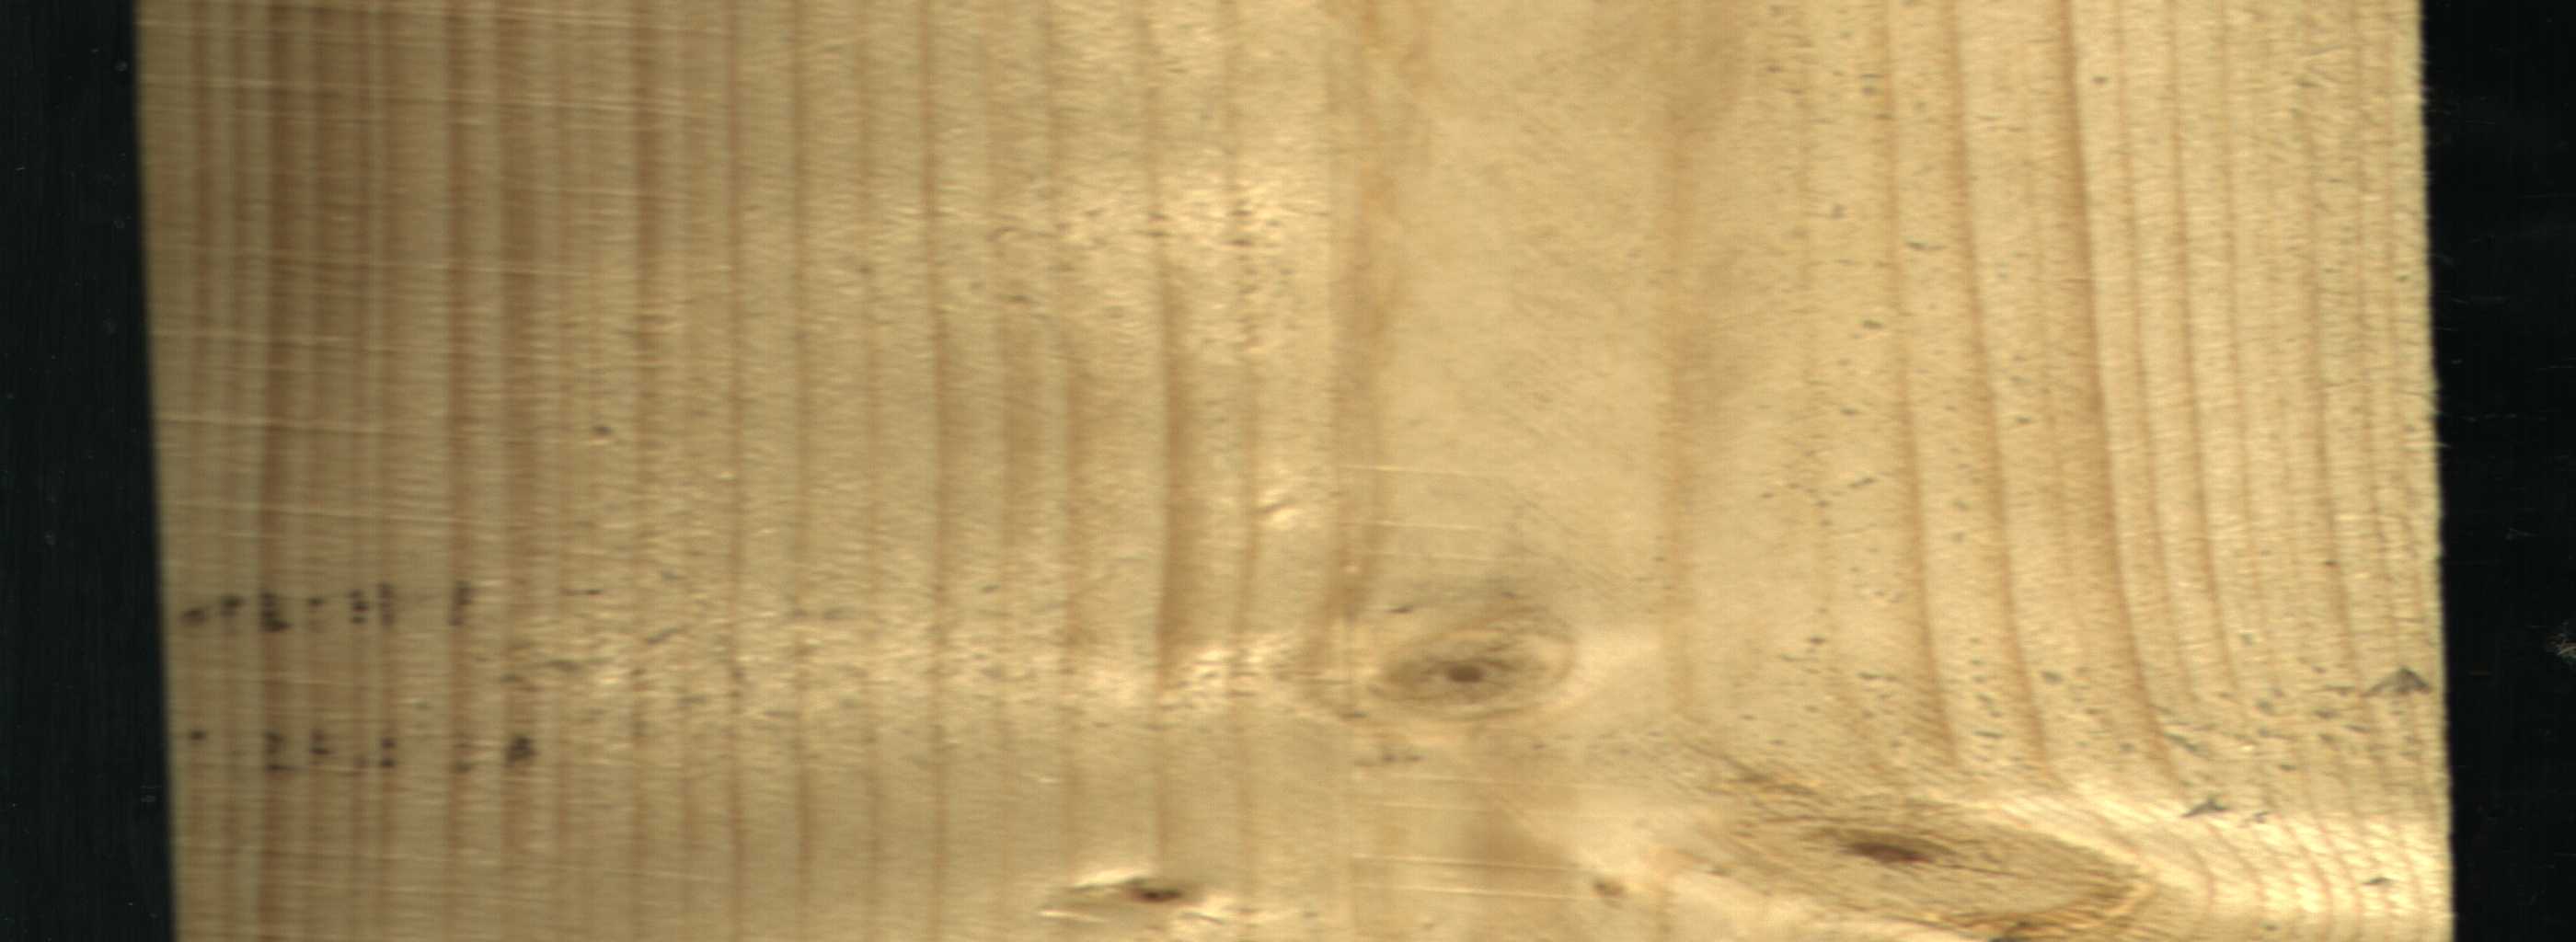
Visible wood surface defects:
Live_Knot
Live_Knot
Live_Knot